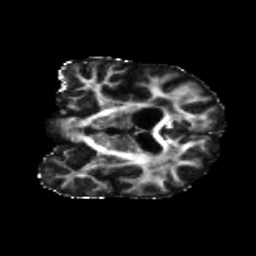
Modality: FA
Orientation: coronal
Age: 60
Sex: female
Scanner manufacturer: siemens
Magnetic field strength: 3 T
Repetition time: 5.47 s
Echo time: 0.0854 s